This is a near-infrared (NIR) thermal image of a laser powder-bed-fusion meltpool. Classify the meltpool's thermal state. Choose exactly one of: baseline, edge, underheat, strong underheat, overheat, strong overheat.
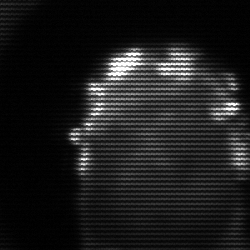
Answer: baseline